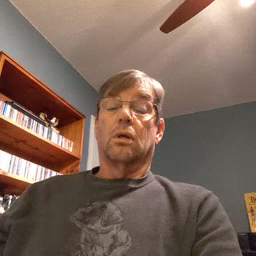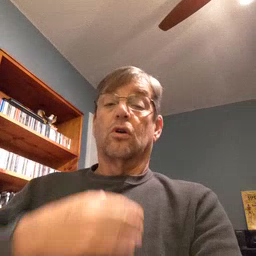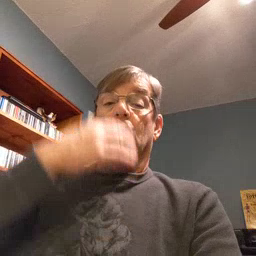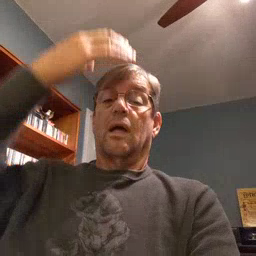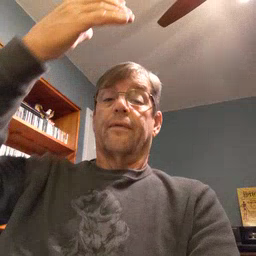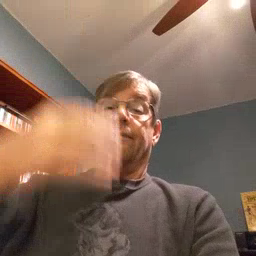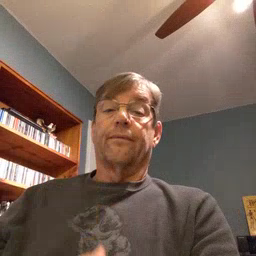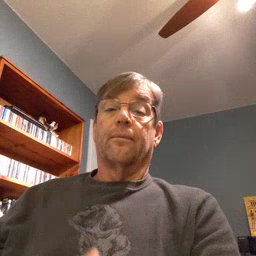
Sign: giraffe